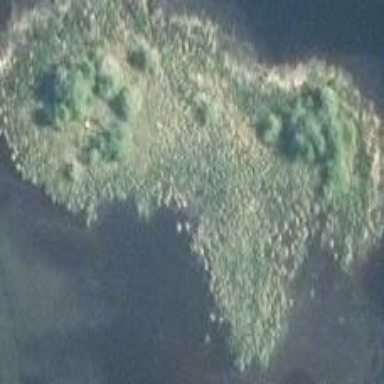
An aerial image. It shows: Islet.